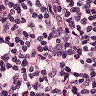
Metastatic tissue present: no